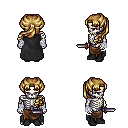
a pixel art fantasy rpg character, male body template, skeleton, black cape, robe skirt, blonde princess hairstyle, white cloth bandages, black shoes, dagger, four views (front, back, left, right), 2x2 character sprite sheet, small pixel art, hard edges, no anti-aliasing